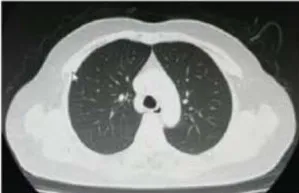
Chest CT images of two cases with COVID-19. (C) The Chest CT images of the Case 2 showed almost normal on April 7.
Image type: radiology (ct)